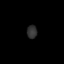
Tissue: lung
Cell type: Fibroblasts
Senescence score: 0.5939
Nuclear area (px): 130
Mean DAPI intensity: 49.131